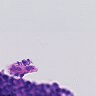
Metastatic tissue present: no